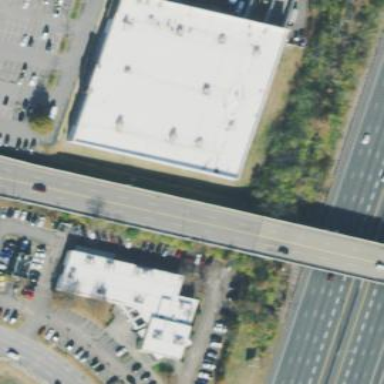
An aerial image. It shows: Retail building.